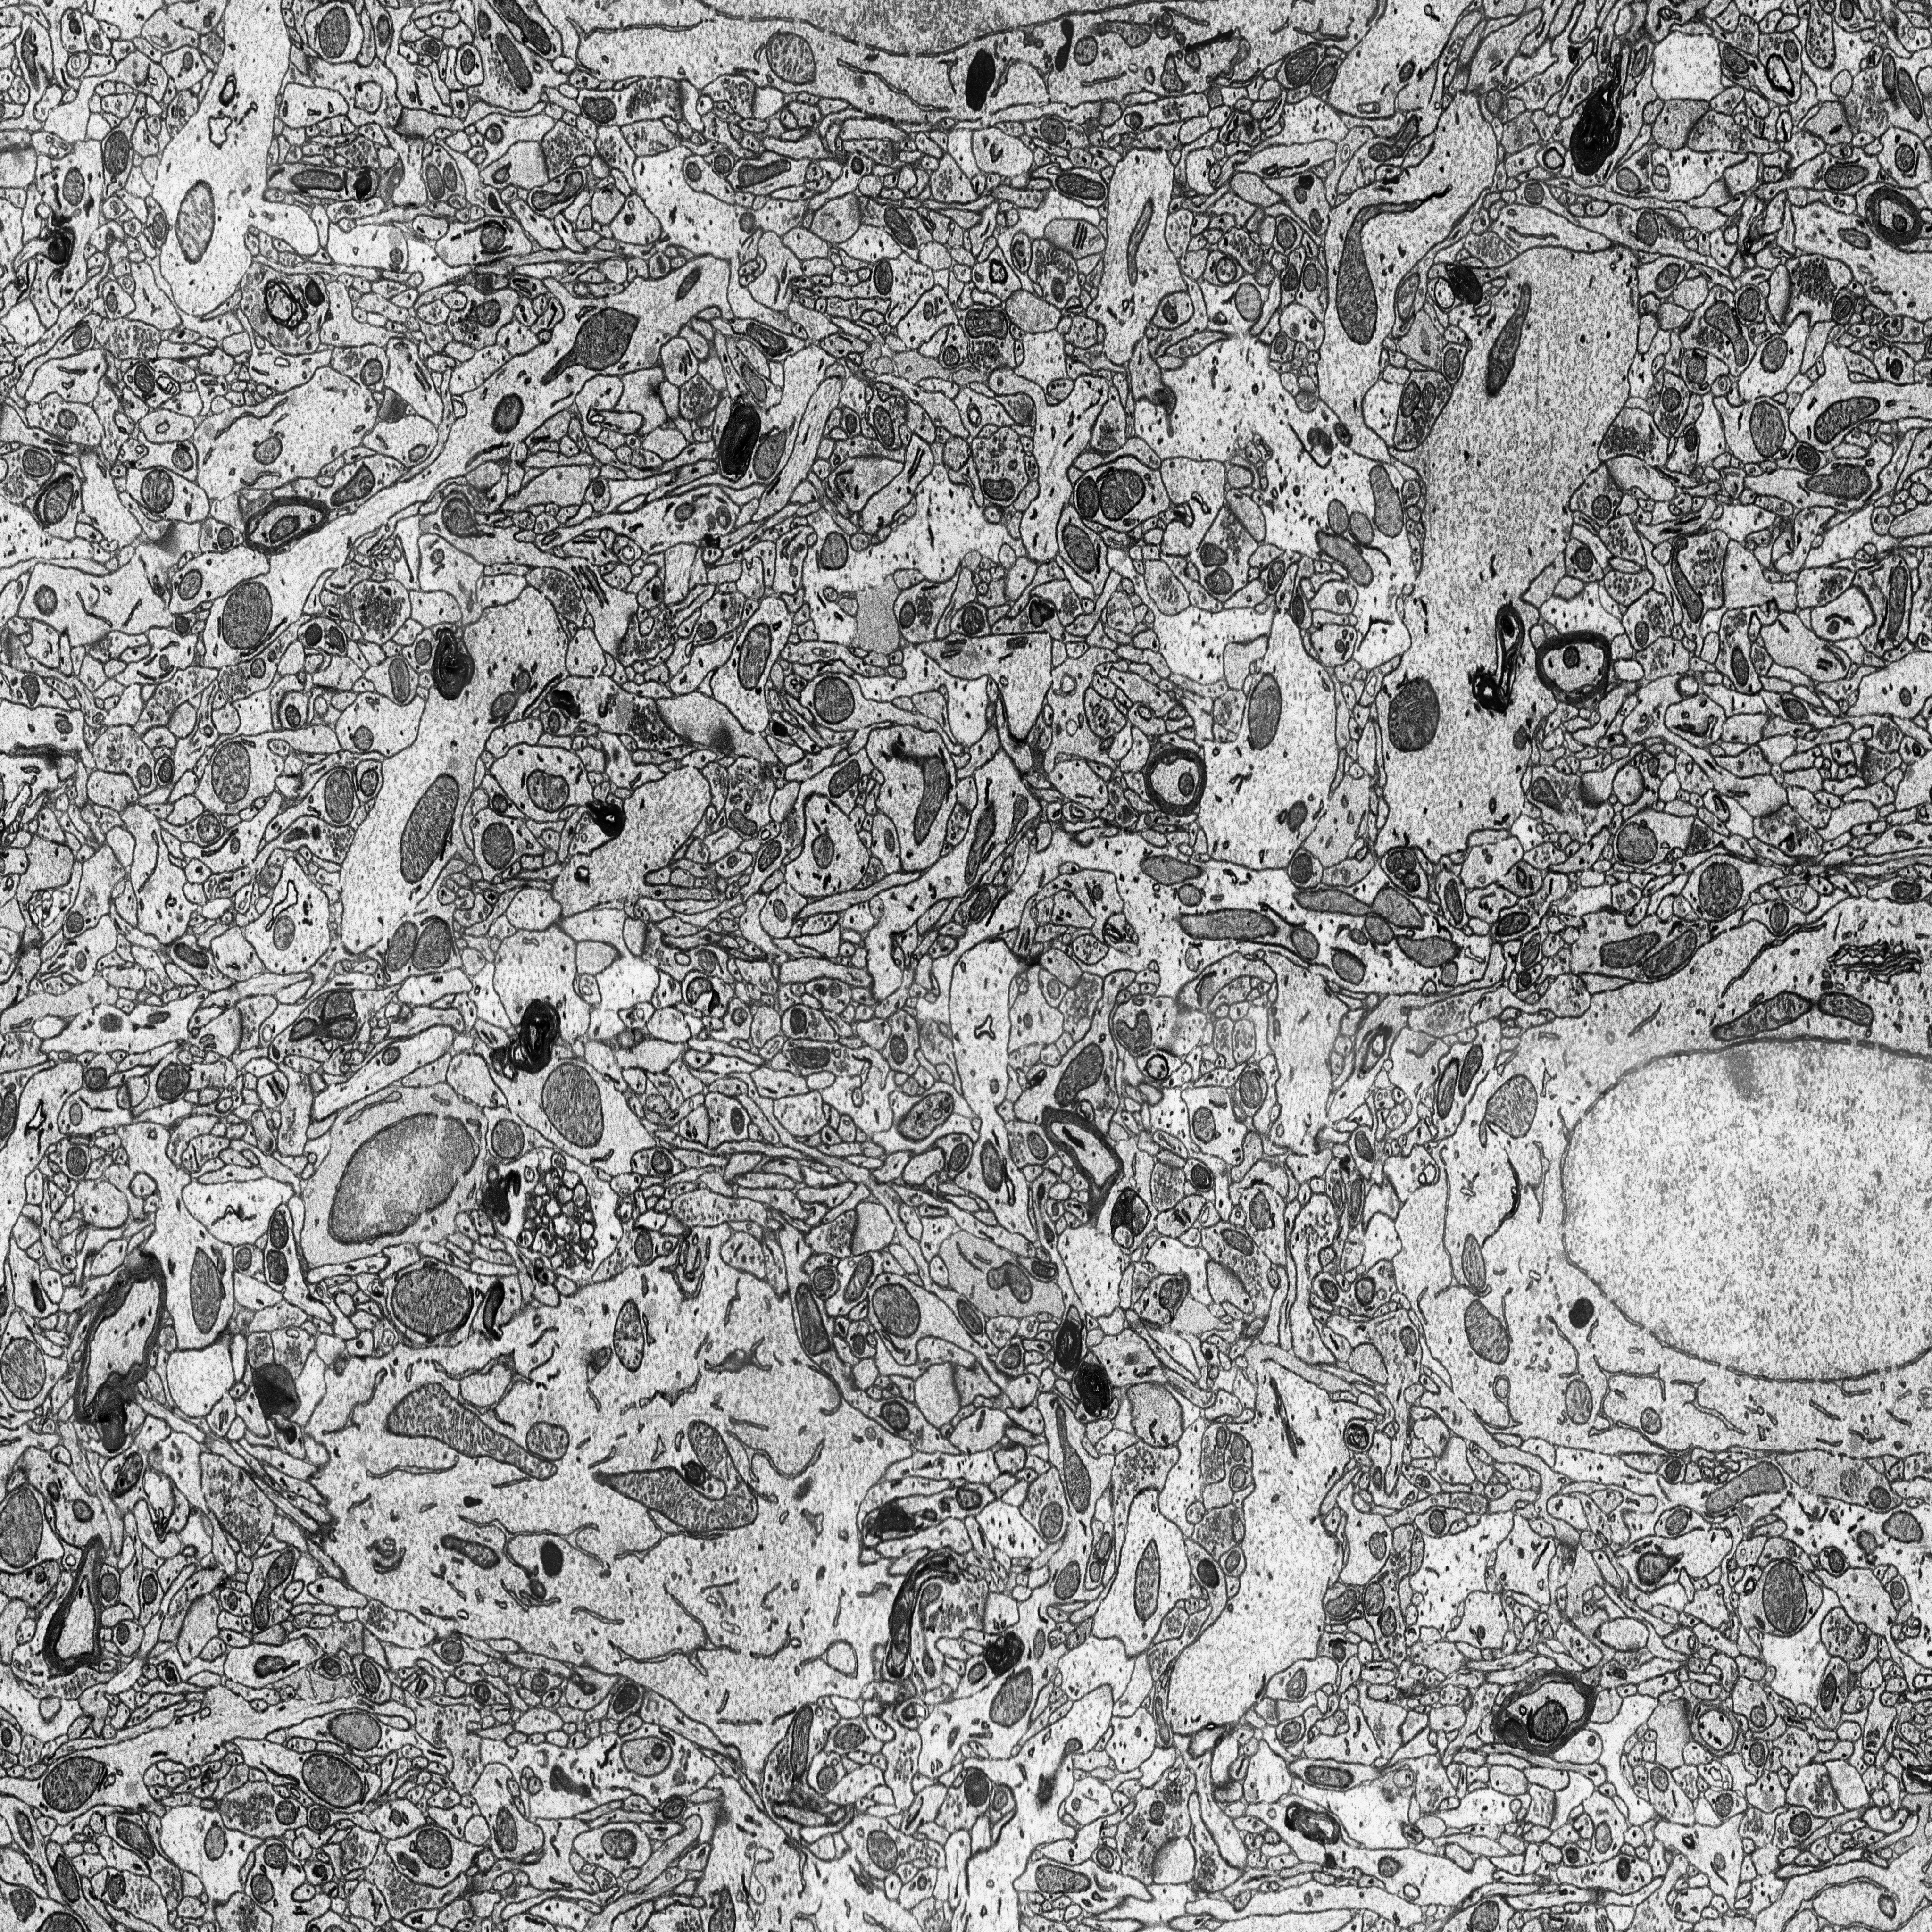
Electron microscopy slice of rat cortex tissue
Slice depth (z): 163
Mitochondria instances in slice: 415